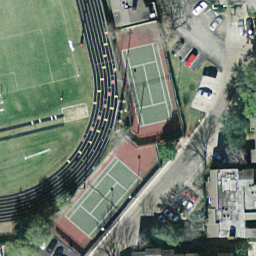
Label: tennis court